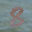
Label: 8